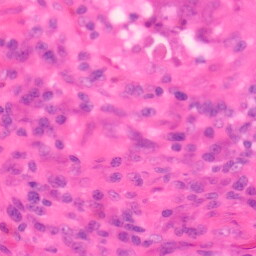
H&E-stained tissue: Colon